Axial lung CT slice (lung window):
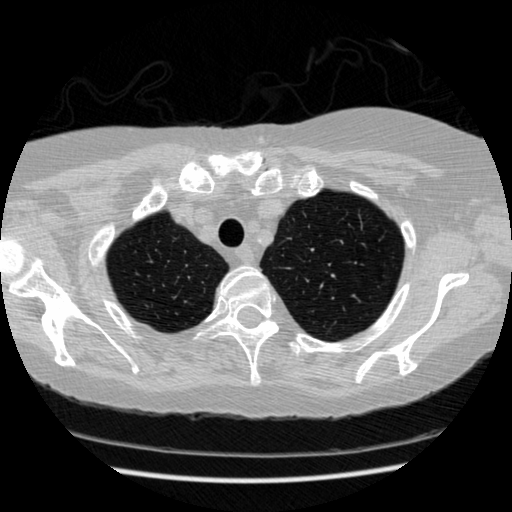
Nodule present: no